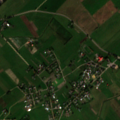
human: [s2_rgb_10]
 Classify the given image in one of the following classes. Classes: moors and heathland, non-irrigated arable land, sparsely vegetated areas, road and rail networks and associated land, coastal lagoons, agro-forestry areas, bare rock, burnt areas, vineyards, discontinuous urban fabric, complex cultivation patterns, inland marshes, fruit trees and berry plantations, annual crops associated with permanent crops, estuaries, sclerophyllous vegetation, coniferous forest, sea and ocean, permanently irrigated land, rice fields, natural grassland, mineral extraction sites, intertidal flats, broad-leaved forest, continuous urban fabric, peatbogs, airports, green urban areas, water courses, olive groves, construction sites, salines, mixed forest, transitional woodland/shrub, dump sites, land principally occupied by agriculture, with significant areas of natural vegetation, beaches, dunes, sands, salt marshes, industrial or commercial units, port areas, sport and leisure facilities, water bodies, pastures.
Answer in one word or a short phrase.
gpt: discontinuous urban fabric, industrial or commercial units, non-irrigated arable land, pastures, complex cultivation patterns